Question: After reading over <URL> My goal is :
> dialog box will show when you are waiting for the authentication from
the server and as long as the process is done, a call back will be
invoked and dialog box will be dismissed.
My structure is ( asyntask and log in activity are separated classes )
>
1. Log in activity
2. Class A extends Aysnctask
3. A call back interface.
Partial of my codes :
'''
public class SpalshScreenActivity extends Activity implements LogInCallBack{
@Override
public void onWindowFocusChanged(boolean hasFocus) {
super.onWindowFocusChanged(hasFocus);
if (hasFocus) {
logInButton = (Button) findViewById(R.id.btnLogin);
logInButton.setBackgroundDrawable(getResources() .getDrawable(R.drawable.button));
logInButton .setOnClickListener(new View.OnClickListener() {
@Override
public void onClick(View v) {
dialog = new ProgressDialog(SpalshScreenActivity.this);
dialog.setMessage("waiting......");
dialog.show();
Service client = new Service(new SpalshScreenActivity(), email.getText().toString(), password.getText().toString());
String logInURL = "my url goes here";
client.execute(logInURL);
}
});
}
}
@Override
public void successfullyLogIn() {
Log.d("SPLASH","successfullyLogIn");
dialog.dismiss(); // **<--------crash is at here**
}
@Override
public void failedToLogIn() {
}
}
'''
Service.java :
'''
public class Service extends AsyncTask<String, Integer, String> {
private LogInCallBack callBack;
String userName;
String password;
public Service(LogInCallBack callBack, String userName, String password) {
this.callBack = callBack;
this.userName = userName;
this.password = password;
}
// Handling ssl connection
protected String doInBackground(String... arg) {
// validation and accept all type of self signed certificates
SimpleSSLSocketFactory simpleSSLFactory;
String logInURL = arg[0];
try {
simpleSSLFactory = new SimpleSSLSocketFactory(null);
simpleSSLFactory .setHostnameVerifier((X509HostnameVerifier) hostnameVerifier);
// Enable HTTP parameters
params = new BasicHttpParams();
HttpProtocolParams.setVersion(params, HttpVersion.HTTP_1_1);
HttpProtocolParams.setContentCharset(params, HTTP.UTF_8);
// Register the HTTP and HTTPS Protocols. For HTTPS, register our
// custom SSL Factory object.
SchemeRegistry registry = new SchemeRegistry();
registry.register(new Scheme("http", PlainSocketFactory .getSocketFactory(), 80));
registry.register(new Scheme("https", simpleSSLFactory, 443));
// Create a new connection manager using the newly created registry
// and then create a new HTTP client
// using this connection manager
ccm = new ThreadSafeClientConnManager(params, registry);
} catch (KeyManagementException e1) {
// TODO Auto-generated catch block
e1.printStackTrace();
} catch (UnrecoverableKeyException e1) {
// TODO Auto-generated catch block
e1.printStackTrace();
} catch (NoSuchAlgorithmException e1) {
// TODO Auto-generated catch block
e1.printStackTrace();
} catch (KeyStoreException e1) {
// TODO Auto-generated catch block
e1.printStackTrace();
}
// TODO Auto-generated method stub
HttpClient client = new DefaultHttpClient(ccm, params);
List<NameValuePair> nameValuePair = new ArrayList<NameValuePair>(2);
nameValuePair.add(new BasicNameValuePair("user_session[email]", "lenanguyen@hotmail.ca"));
nameValuePair.add(new BasicNameValuePair("user_session[password]","2congato"));
// Create http GET method
HttpPost logIn = new HttpPost(logInURL);
try {
logIn.setEntity(new UrlEncodedFormEntity(nameValuePair));
} catch (UnsupportedEncodingException e1) {
// TODO Auto-generated catch block
e1.printStackTrace();
}
// Fire a request
try {
HttpResponse response = client.execute(logIn);
HttpEntity entity = response.getEntity();
InputStream is = entity.getContent();
this.result = convertStreamToString(is);
} catch (ClientProtocolException e) {
// TODO Auto-generated catch block
e.printStackTrace();
Log.d("ClientProtocolException is ", e.toString());
} catch (IOException e) {
// TODO Auto-generated catch block
e.printStackTrace();
Log.d("IOException is ", e.toString());
}
return result;
}
// called after doInBackground finishes
protected void onPostExecute(String result) {
Log.e("result, yay!", this.result);
this.callBack.successfullyLogIn();
}
}
'''
and my call back interface is
'''
public interface LogInCallBack {
void successfullyLogIn ();
void failedToLogIn();
}
'''
However after the dialog shows up for a few seconds, my app is crashing and 'FATAL Exception in MAIN' is thrown in the cat log. Any ideas about this guys.
PS :
log cat i <URL>

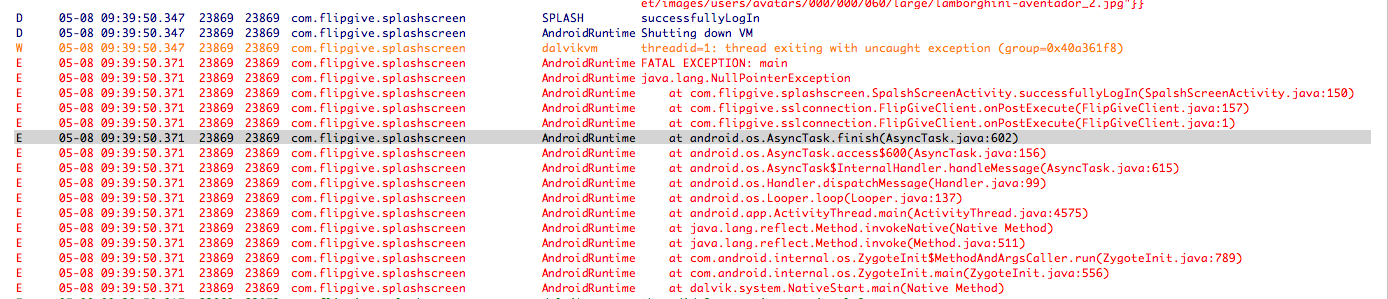
Answer: Change
'''
Service client = new Service(new SpalshScreenActivity(), email.getText().toString(), password.getText().toString());
'''
into
'''
Service client = new Service(SpalshScreenActivity.this, email.getText().toString(), password.getText().toString());
'''
and
'''
public FlipGiveClient(LogInCallBack callBack, String userName, String password) {
this.callBack = callBack;
this.userName = userName;
this.password = password;
}
'''
into
'''
public FlipGiveClient(Activity activity, String userName, String password) {
this.callBack = (LogInCallBack) activity;
this.userName = userName;
this.password = password;
}
'''